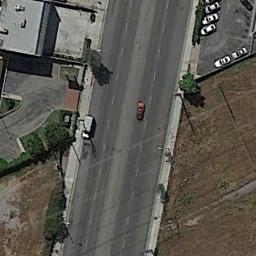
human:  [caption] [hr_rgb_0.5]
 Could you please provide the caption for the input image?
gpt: The freeway is between the parking lot and a house .

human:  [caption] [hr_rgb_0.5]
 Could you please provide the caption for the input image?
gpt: There are many buildings on both sides of the freeway, There are two cars on the freeway, And many cars are parked in the open space beside the freeway .

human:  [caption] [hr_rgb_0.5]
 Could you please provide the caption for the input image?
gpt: A straight freeway goes through the farmland and some houses .

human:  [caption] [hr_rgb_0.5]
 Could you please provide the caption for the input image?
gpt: The two highways have different Numbers of cars .

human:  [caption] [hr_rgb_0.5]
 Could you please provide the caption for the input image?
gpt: There are yellow lawns and some buildings beside the freeway .